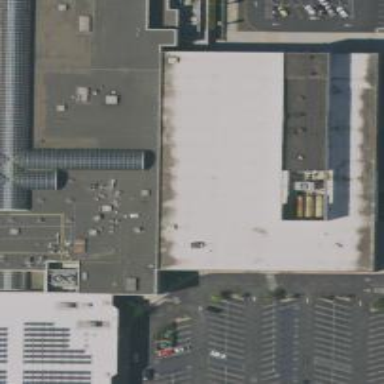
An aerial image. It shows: Department store building.